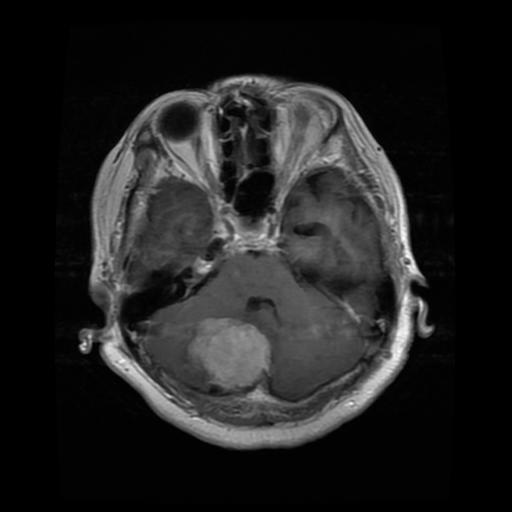
Label: meningioma